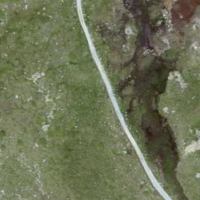
EUNIS habitat code: 26
Species observed at this site:
Bartsia alpina